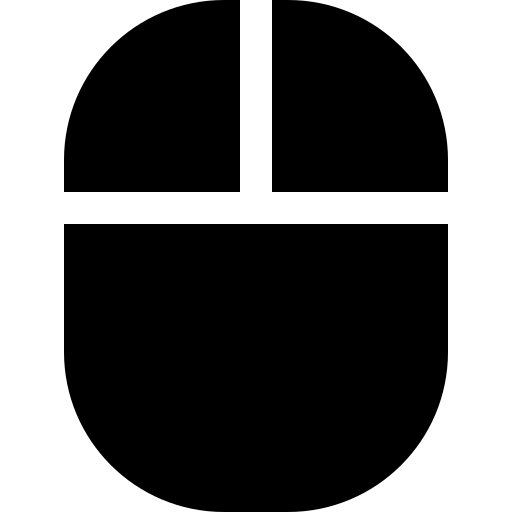
Tags: icon, FontAwesome, fa-icon, solid, computer, mouse